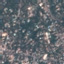
Land use / land cover: Residential